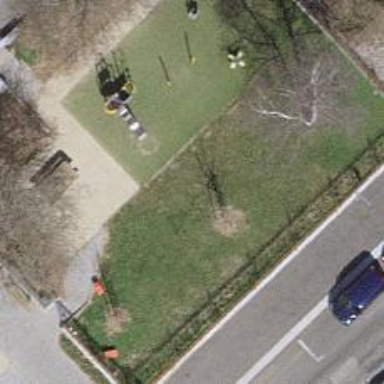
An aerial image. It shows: Playground area for leisure land.